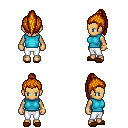
a pixel art fantasy rpg character, female body template, human, tanned skin, teal sleeveless shirt, white pants, dark blonde long topknot hairstyle, bracelets, brown slippers, four views (front, back, left, right), 2x2 character sprite sheet, small pixel art, hard edges, no anti-aliasing